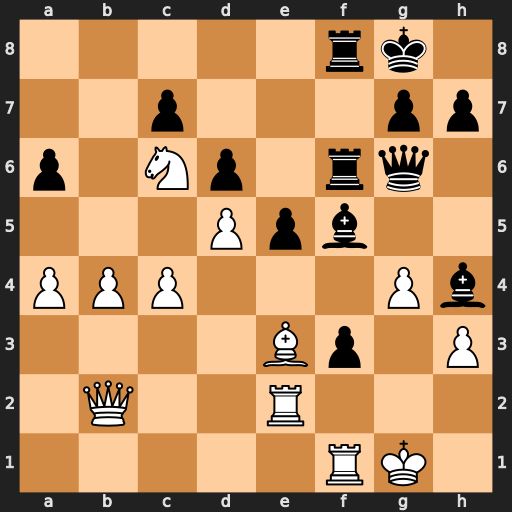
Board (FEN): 5rk1/2p3pp/p1Np1rq1/3Ppb2/PPP3Pb/4Bp1P/1Q2R3/5RK1
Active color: w
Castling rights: -
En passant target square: -
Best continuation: Ne7+ Kf7 Nxg6